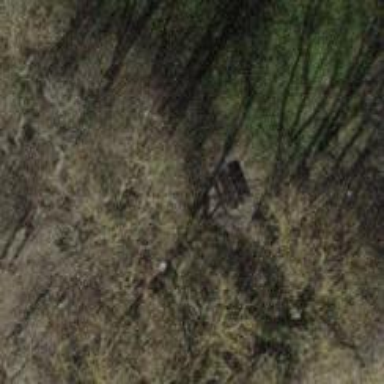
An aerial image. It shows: Picnic table located in leisure land area.